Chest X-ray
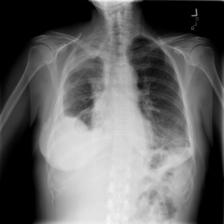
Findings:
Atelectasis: negative
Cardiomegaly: negative
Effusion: positive
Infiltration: negative
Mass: negative
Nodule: negative
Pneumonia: negative
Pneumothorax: negative
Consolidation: negative
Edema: negative
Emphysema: negative
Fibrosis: negative
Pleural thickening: positive
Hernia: negative